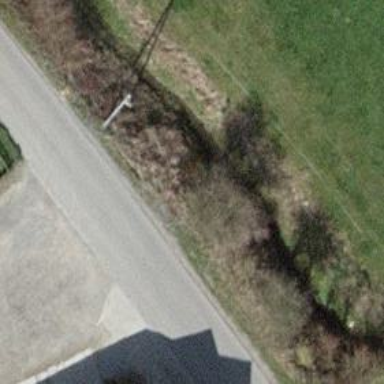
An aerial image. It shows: Hedge acting as barrier.